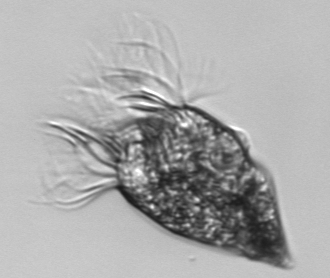
Label: Pelagostrobilidium